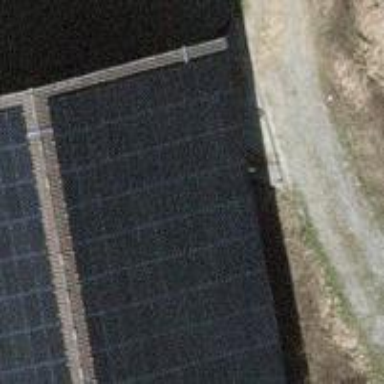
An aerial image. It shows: Solar power generator.